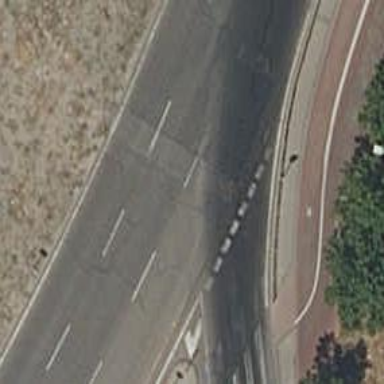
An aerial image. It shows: Road with "give way" sign.